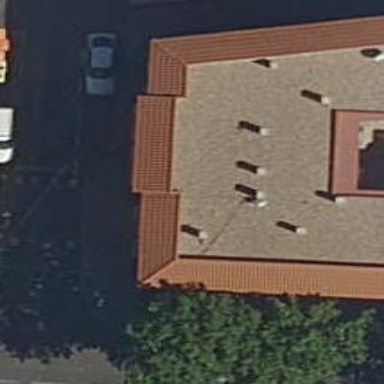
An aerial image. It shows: Restaurant.